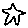
Label: star